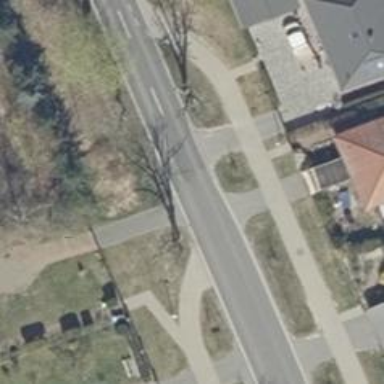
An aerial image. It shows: Driveway leading to service road.